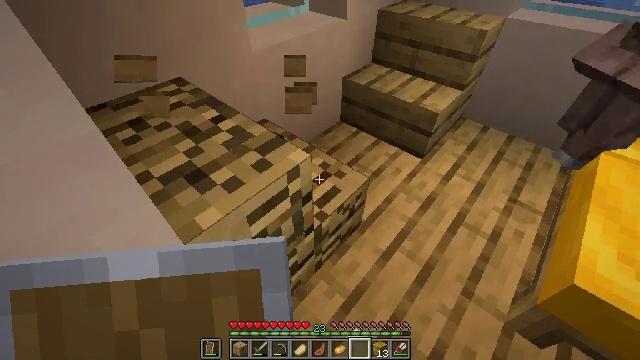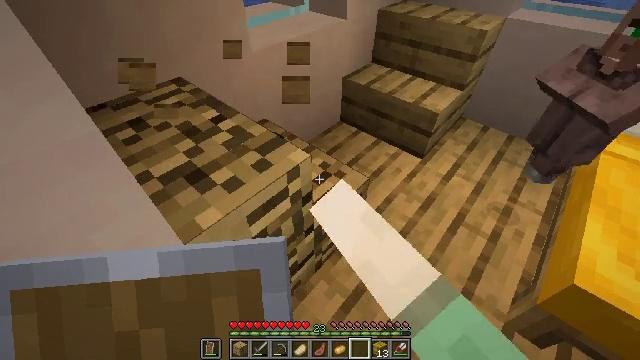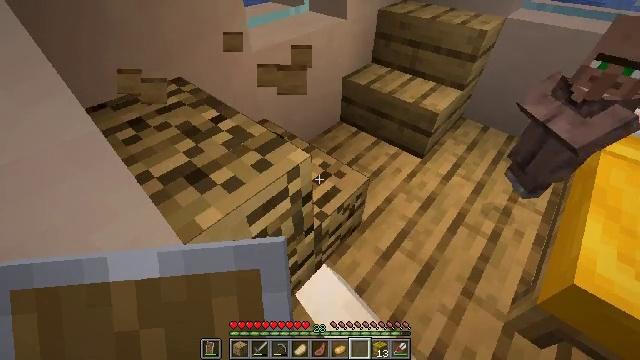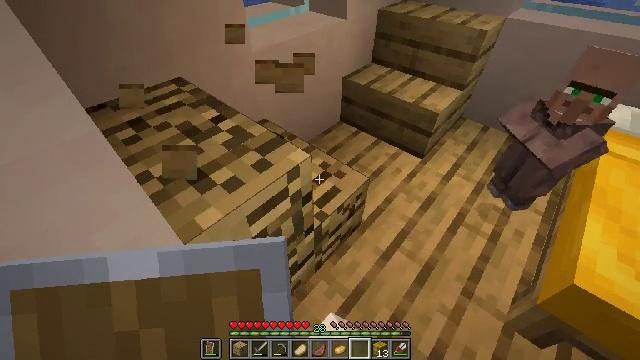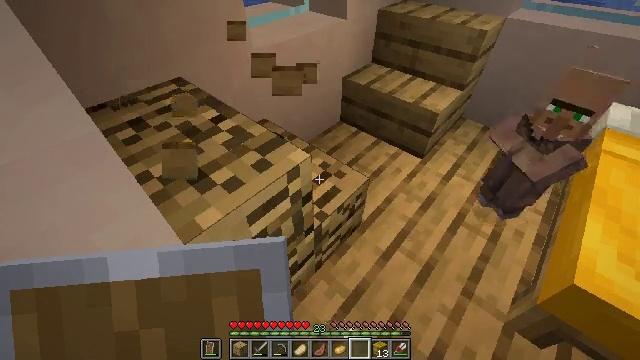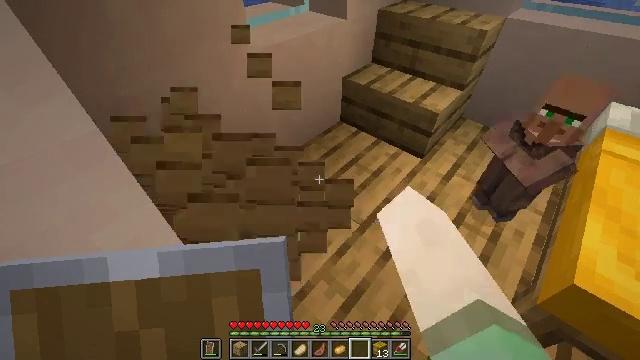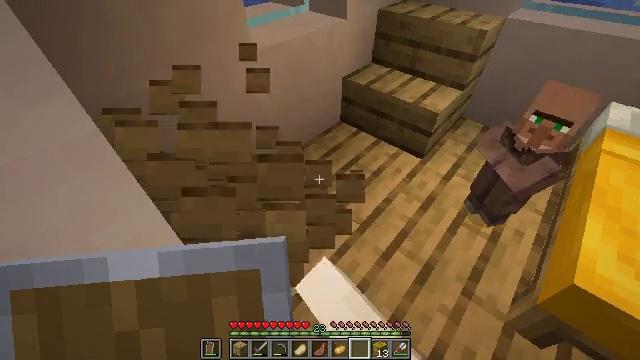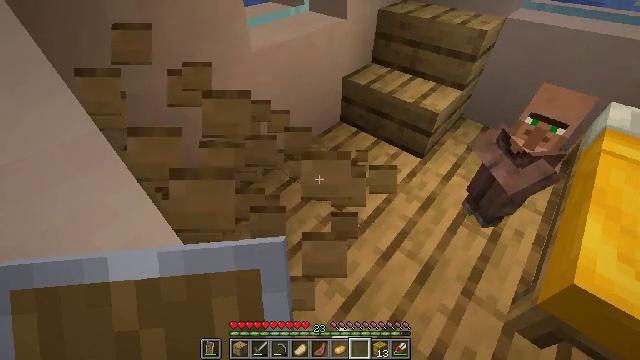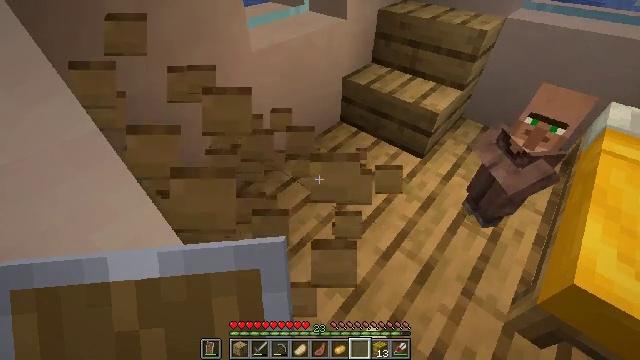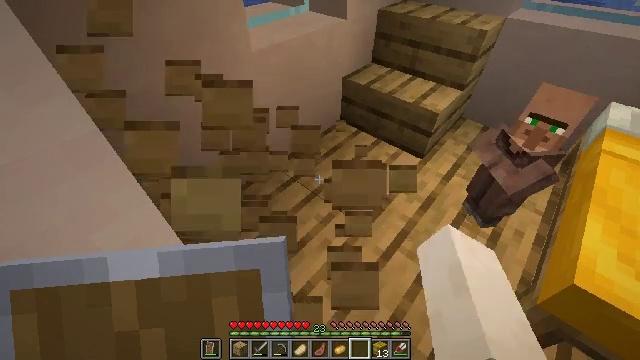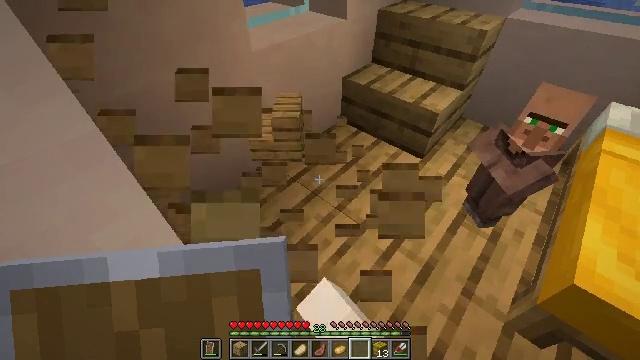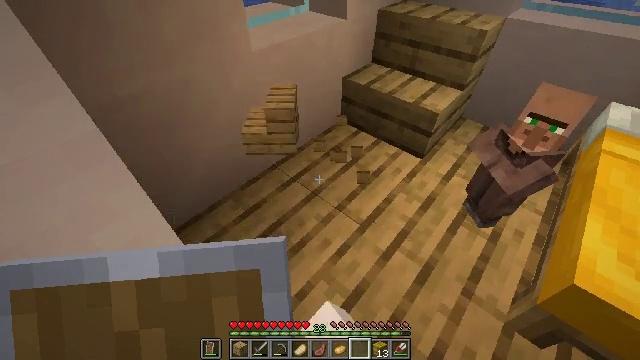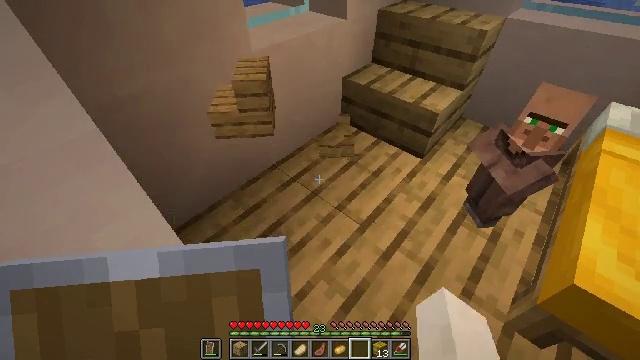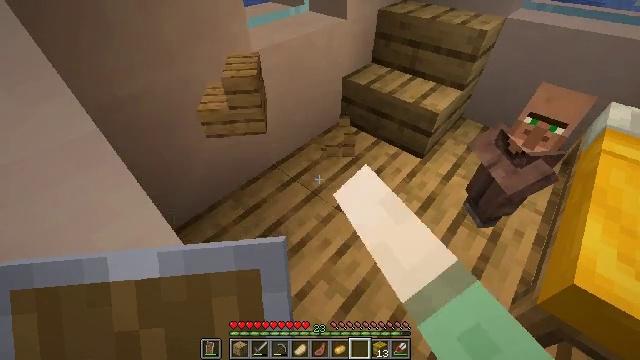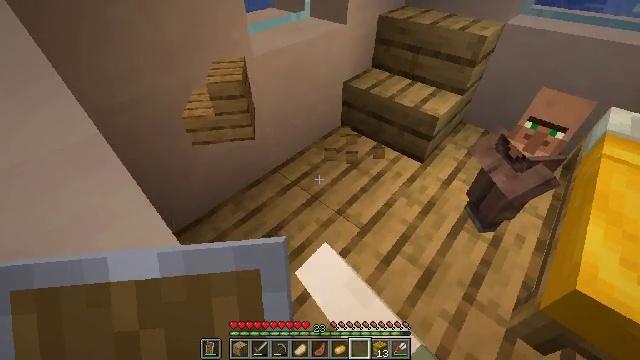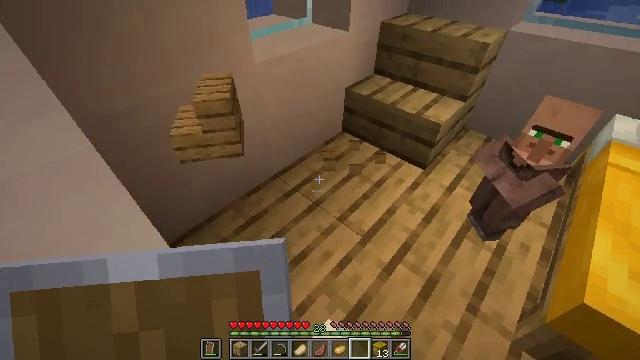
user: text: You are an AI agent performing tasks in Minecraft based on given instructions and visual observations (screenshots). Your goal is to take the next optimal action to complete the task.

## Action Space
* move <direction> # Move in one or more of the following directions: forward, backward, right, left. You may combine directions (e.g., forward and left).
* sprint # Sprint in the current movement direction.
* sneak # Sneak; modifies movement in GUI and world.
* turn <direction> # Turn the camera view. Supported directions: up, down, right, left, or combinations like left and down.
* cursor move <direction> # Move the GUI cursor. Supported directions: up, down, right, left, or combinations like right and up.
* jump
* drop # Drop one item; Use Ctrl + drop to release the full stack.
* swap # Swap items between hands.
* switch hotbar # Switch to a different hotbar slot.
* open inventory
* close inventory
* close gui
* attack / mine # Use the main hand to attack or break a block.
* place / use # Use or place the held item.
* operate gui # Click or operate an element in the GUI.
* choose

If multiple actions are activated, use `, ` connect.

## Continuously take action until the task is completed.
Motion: motion action
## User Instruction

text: Gather some oak stairs for reuse.
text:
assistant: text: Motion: attack / mine
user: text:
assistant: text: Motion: attack / mine
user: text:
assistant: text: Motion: attack / mine
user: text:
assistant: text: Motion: attack / mine
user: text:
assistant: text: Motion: attack / mine
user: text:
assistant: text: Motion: attack / mine
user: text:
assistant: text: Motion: attack / mine
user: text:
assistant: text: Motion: attack / mine
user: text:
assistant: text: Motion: attack / mine
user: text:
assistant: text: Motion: attack / mine
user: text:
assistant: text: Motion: attack / mine
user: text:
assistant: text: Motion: attack / mine
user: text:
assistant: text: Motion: attack / mine
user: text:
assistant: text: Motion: attack / mine
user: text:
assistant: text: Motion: move forward
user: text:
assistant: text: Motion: move forward
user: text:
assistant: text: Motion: move forward
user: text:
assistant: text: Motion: move forward, turn right
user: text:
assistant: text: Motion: move forward, turn right
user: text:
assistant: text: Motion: move forward and move left, turn right
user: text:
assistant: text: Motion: move forward and move left, turn right and down, attack / mine
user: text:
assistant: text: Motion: move left, turn right, attack / mine
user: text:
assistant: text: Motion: attack / mine
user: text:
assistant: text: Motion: attack / mine
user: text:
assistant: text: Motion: attack / mine
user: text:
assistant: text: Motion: attack / mine
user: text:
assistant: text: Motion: turn right, attack / mine
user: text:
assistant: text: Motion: turn right and down, attack / mine
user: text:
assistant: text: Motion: turn right, attack / mine
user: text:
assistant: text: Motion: attack / mine